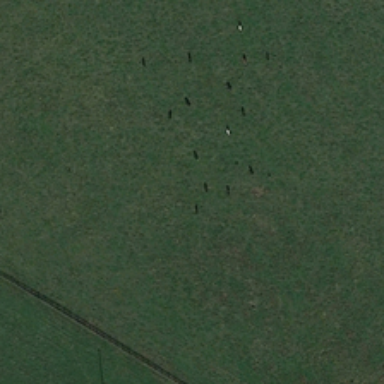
The land was planted with a vast pasture .